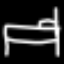
Label: bed